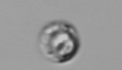
Label: Dinophyceae